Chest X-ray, PA view. Patient: 23 years old, sex M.
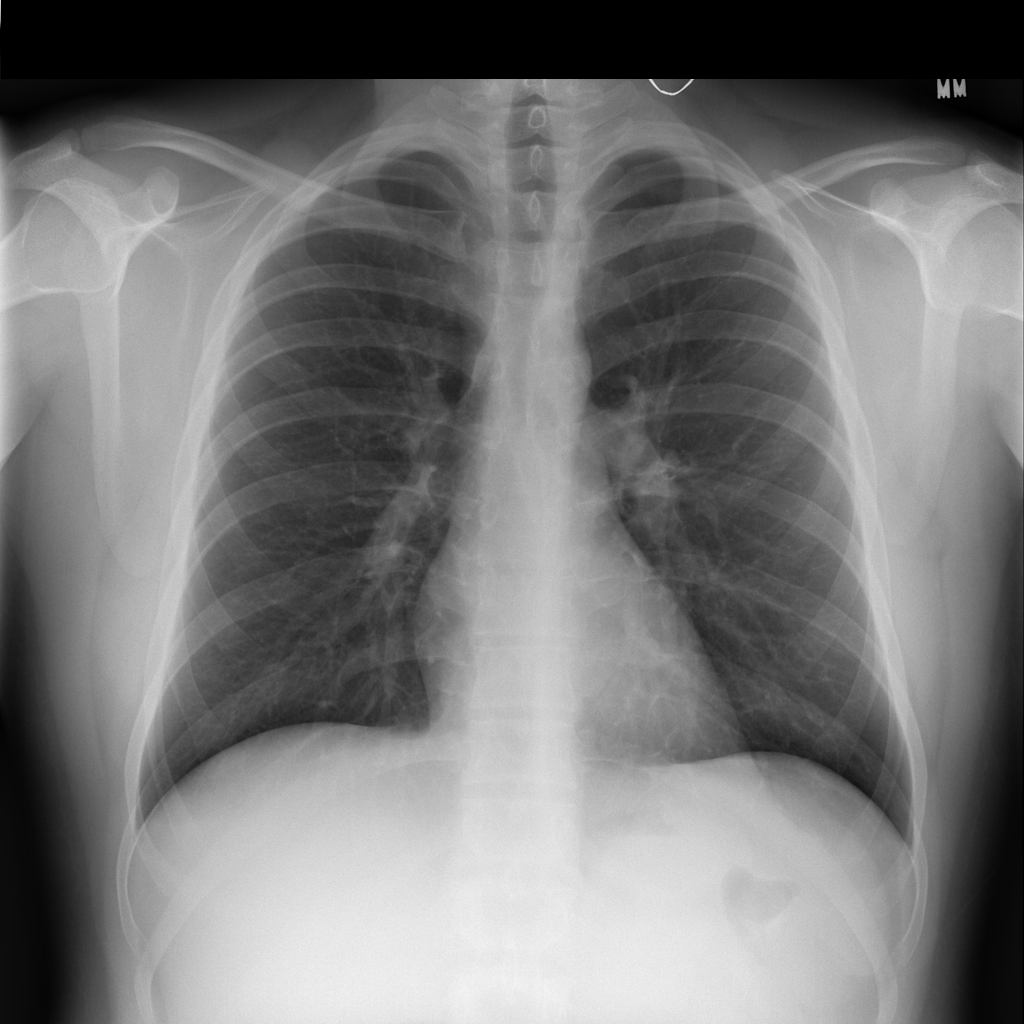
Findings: No Finding